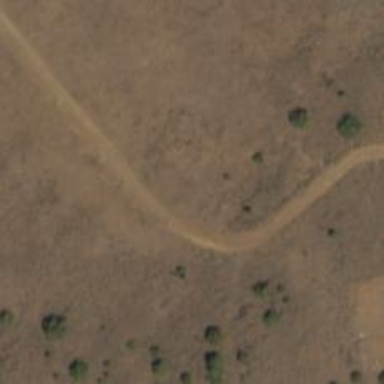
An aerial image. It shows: Track road with grade4 tracktype.